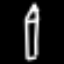
Label: pencil